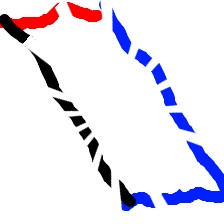
Shape: parallelogram